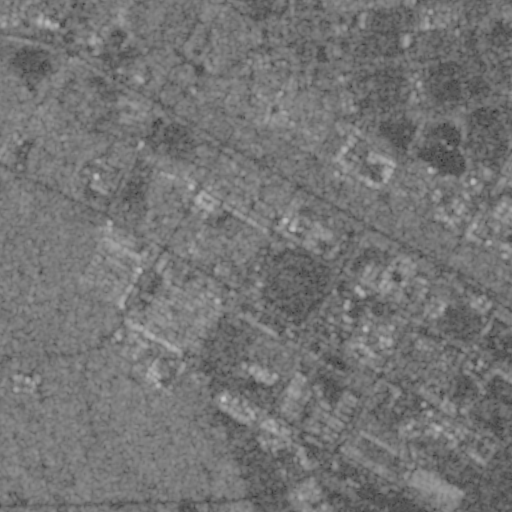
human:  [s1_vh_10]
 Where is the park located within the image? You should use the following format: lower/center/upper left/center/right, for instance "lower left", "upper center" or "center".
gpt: The park is located in the upper right of the image.
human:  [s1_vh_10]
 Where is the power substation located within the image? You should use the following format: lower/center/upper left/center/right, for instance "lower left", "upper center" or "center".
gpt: The power substation is located in the upper left of the image.
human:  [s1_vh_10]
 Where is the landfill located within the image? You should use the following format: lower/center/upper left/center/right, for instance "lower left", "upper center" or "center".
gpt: There is no landfill in the image.

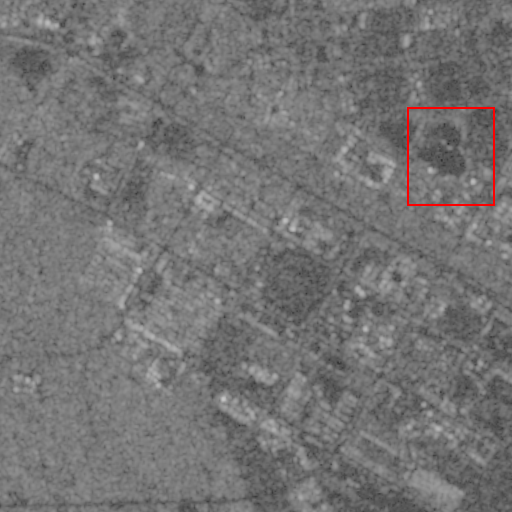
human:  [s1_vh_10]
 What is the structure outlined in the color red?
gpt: The structure outlined in red is a park.
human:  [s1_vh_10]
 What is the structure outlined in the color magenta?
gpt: There is no magenta outline.